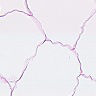
Metastatic tissue present: no